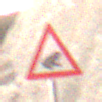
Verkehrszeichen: AmphibienwanderungLinks
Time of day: SunriseSunset
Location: Roofed (Suburban)
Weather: Clear
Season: NotSpecified
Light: Natural